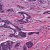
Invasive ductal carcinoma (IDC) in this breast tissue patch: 1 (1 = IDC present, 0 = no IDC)